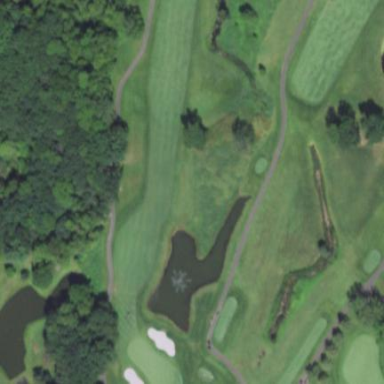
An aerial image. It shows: Water hazard in golf course. The hazard is natural water feature.